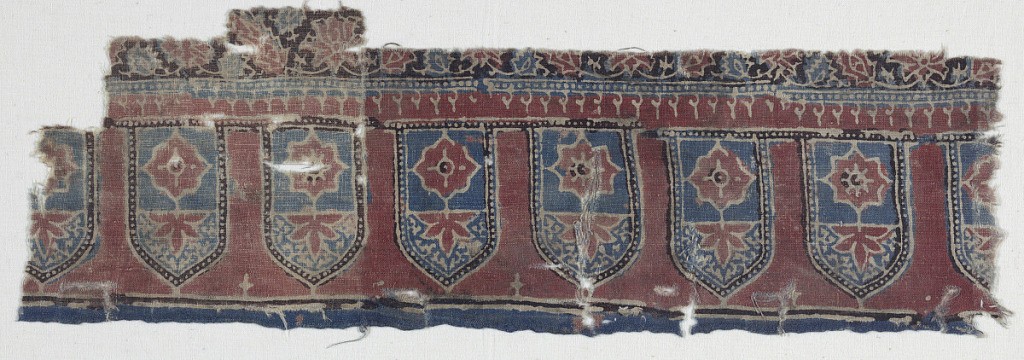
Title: Fragment
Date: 1250–1370
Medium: cotton Technique: resist-dyed and block printed on plain weave
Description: Horizonal band of Mihrabs each enclosing a simple floral motif with narrow pearled borders and a continuous pearled baseline.  Below is another pearl band off-setting the scrolling floral pattern.  Red, blue and aubergine (blue over red) and reserved areas of white.